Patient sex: F
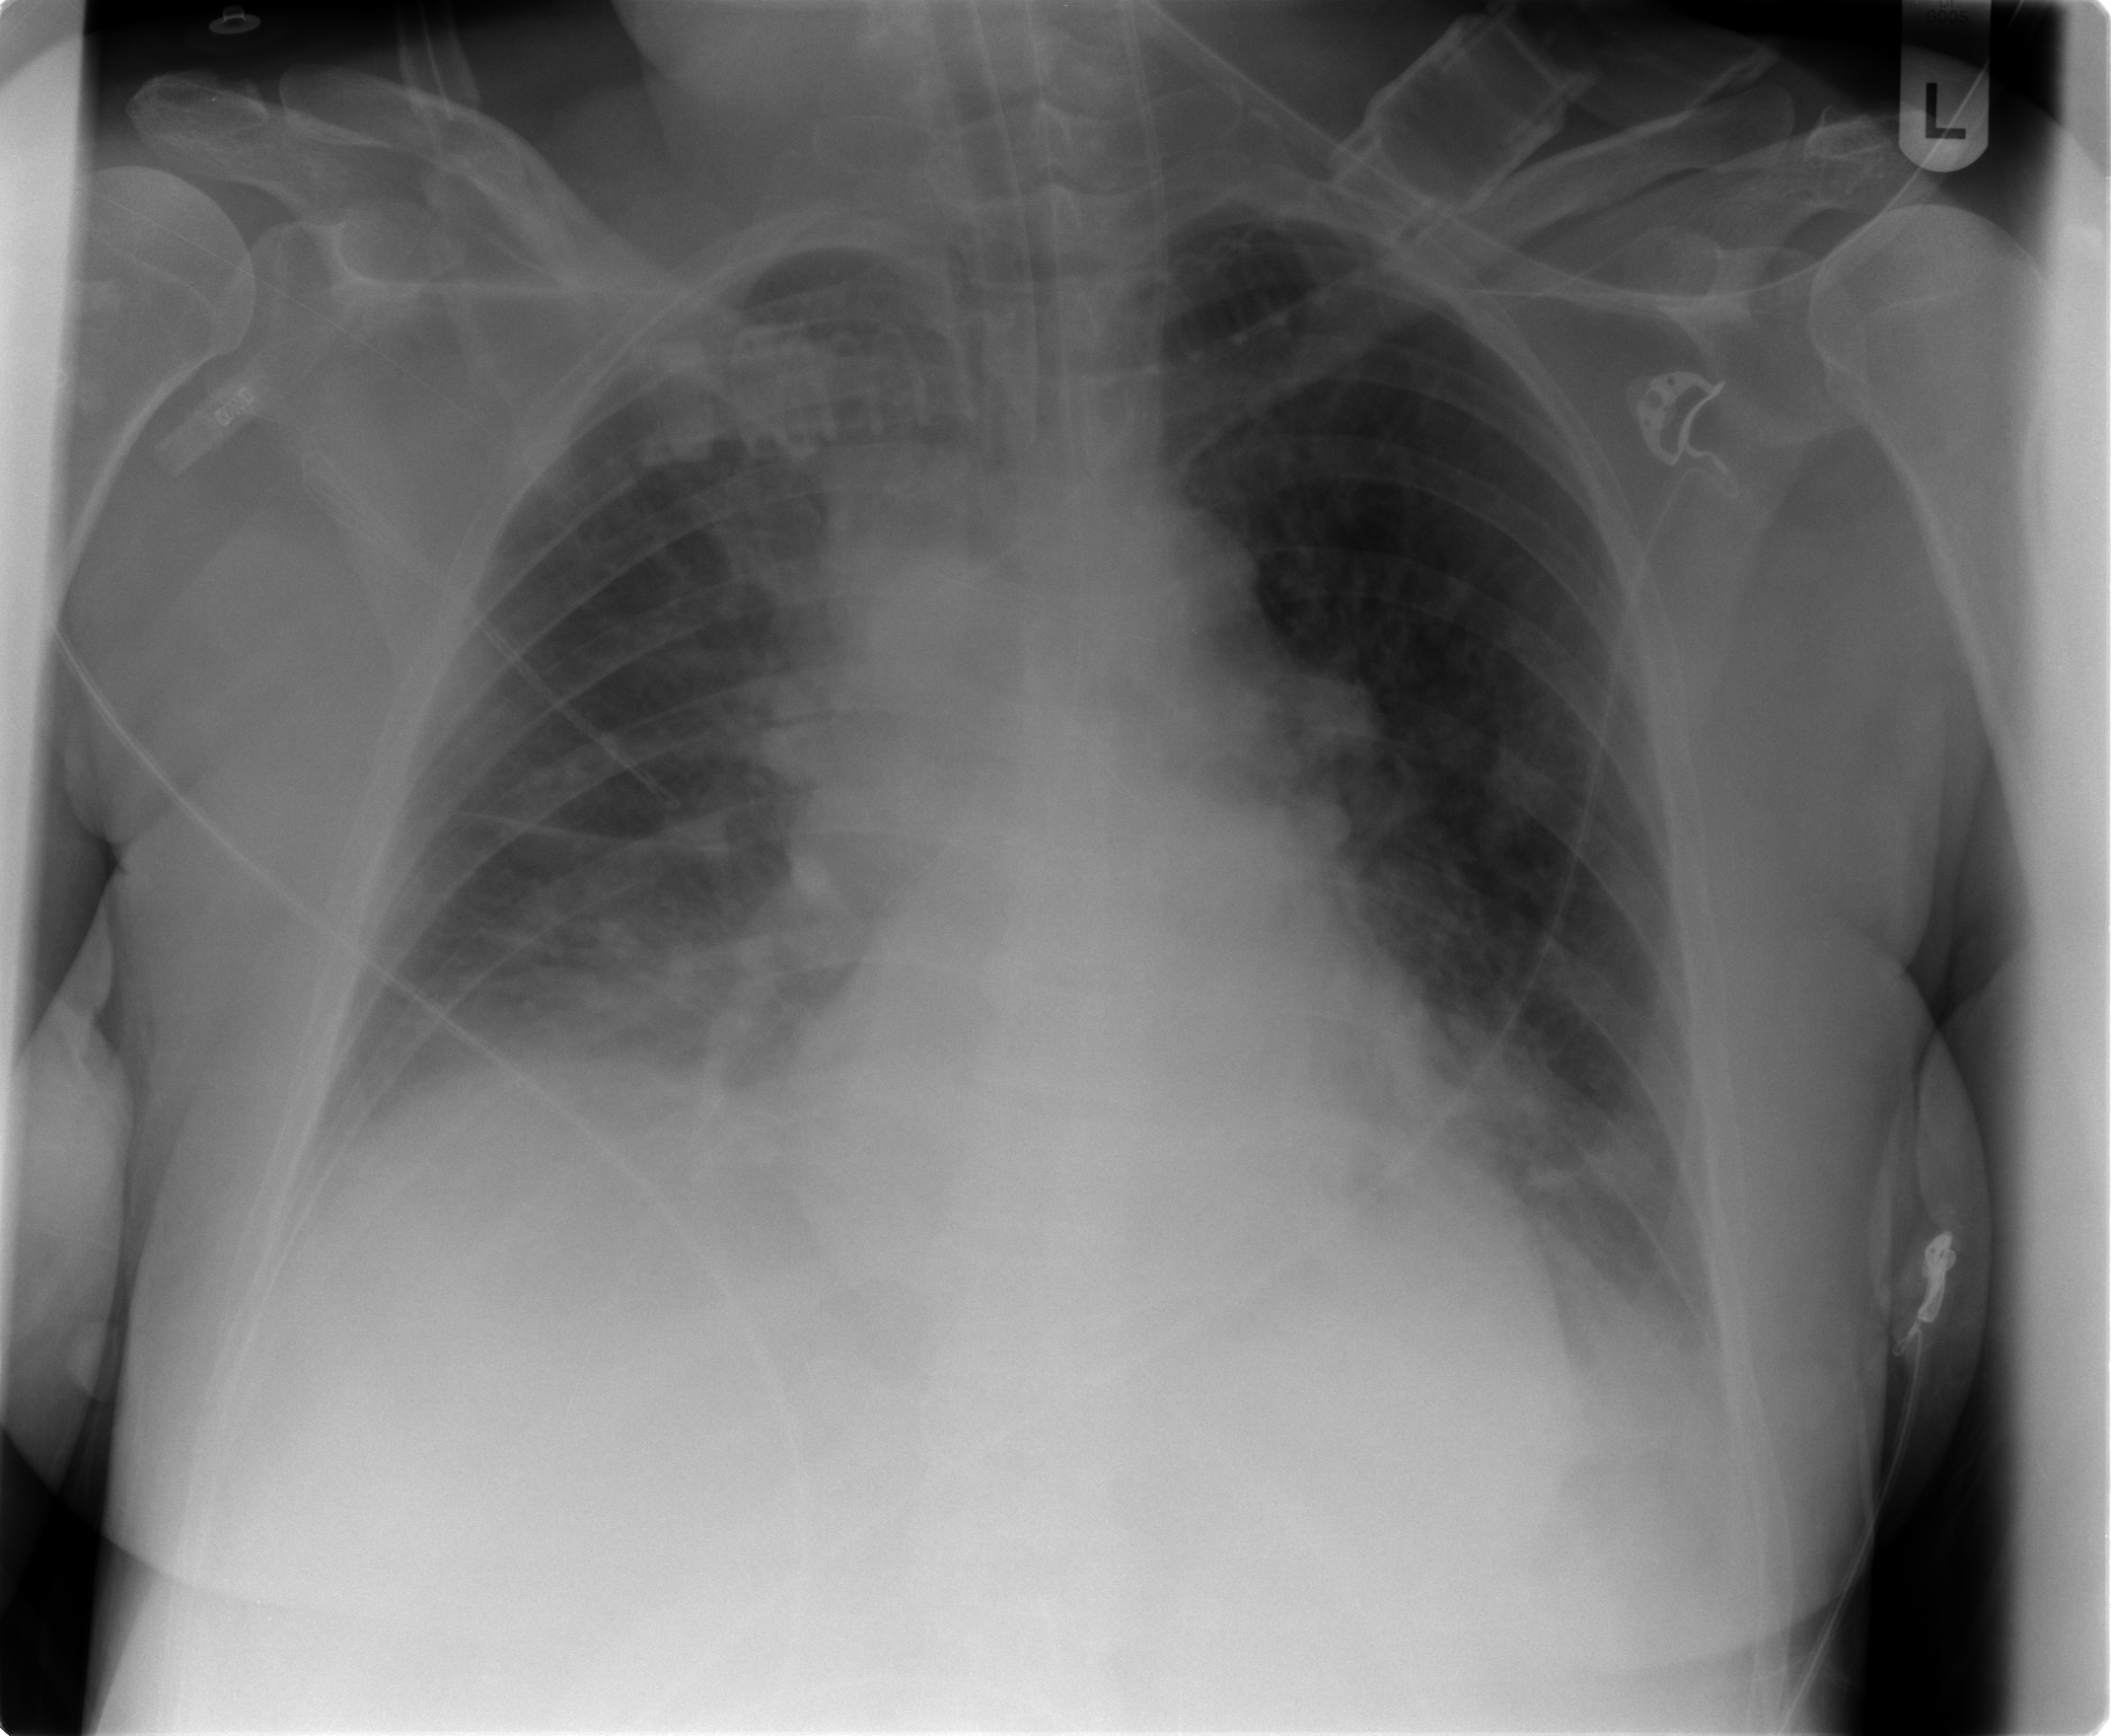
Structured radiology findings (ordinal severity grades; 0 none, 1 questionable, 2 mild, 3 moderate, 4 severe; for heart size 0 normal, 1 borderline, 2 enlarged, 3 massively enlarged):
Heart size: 2
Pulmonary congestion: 2
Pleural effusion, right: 2
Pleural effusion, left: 2
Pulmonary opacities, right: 2
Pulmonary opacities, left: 0
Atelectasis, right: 2
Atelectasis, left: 2